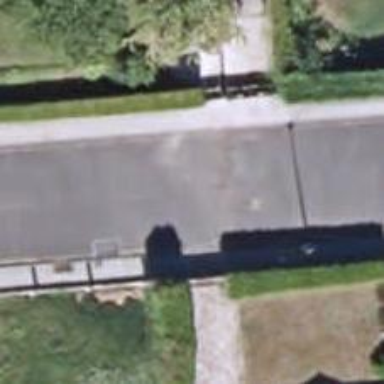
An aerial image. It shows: Living street.